Interaction volume radius: 5 \u00c5
Interaction volume height: 20 \u00c5
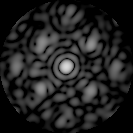
Disorder parameter: 0.5291